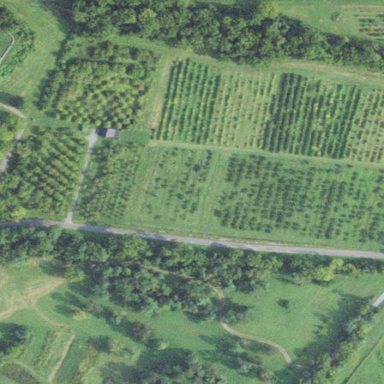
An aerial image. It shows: Orchard.